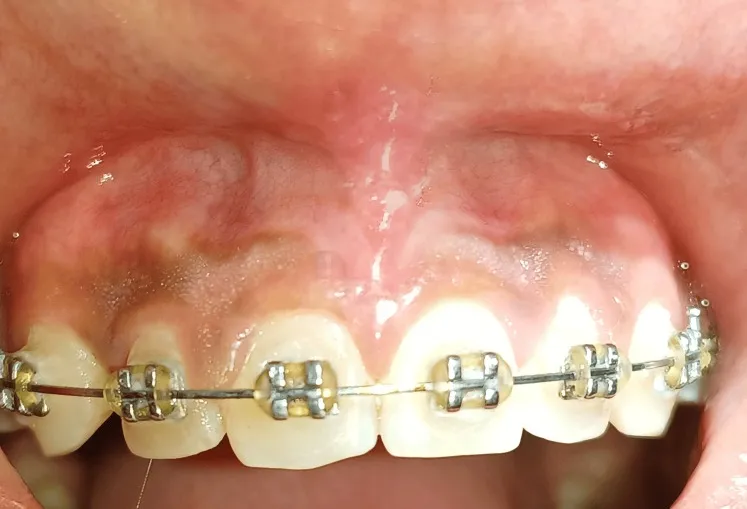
Completely satisfactory healing seen at one-month follow-up.
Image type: medical_photograph (oral_photograph)